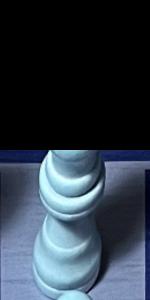
Label: Queen_White